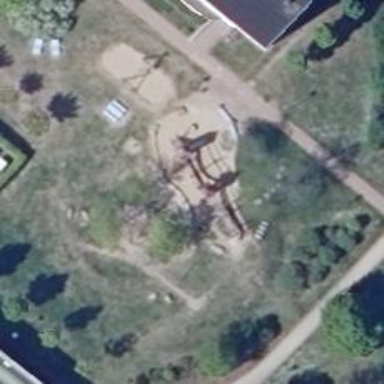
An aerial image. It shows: Playground area for leisure activities on the land.